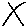
Label: line